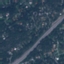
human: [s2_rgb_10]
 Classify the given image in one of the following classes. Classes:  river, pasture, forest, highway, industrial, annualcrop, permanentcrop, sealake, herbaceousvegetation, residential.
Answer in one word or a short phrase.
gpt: Highway